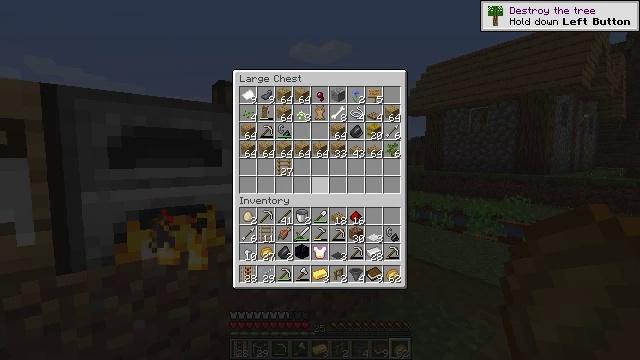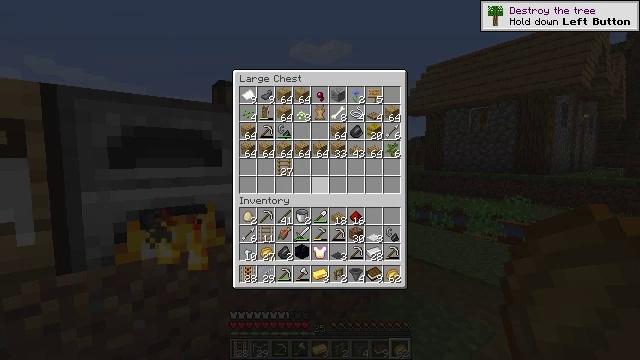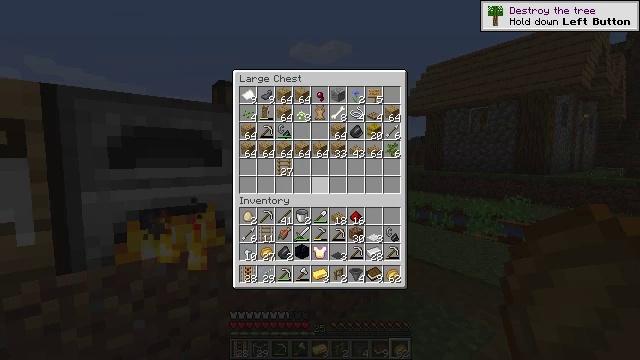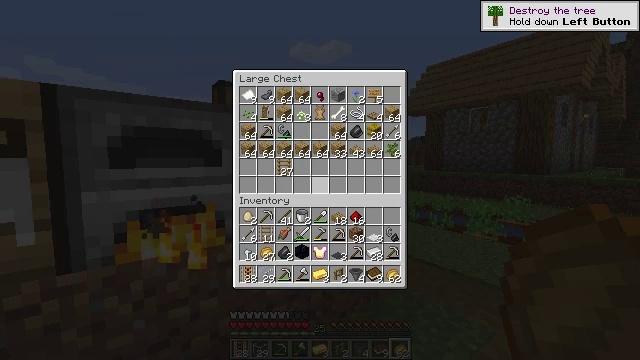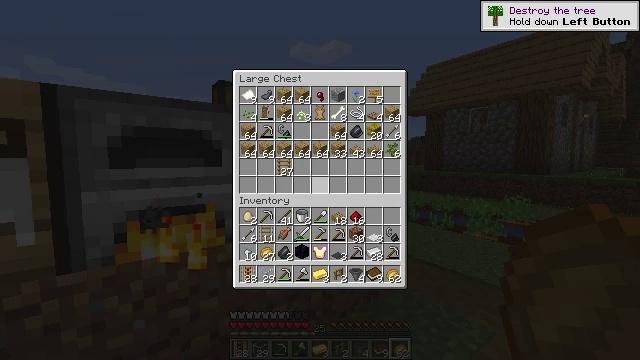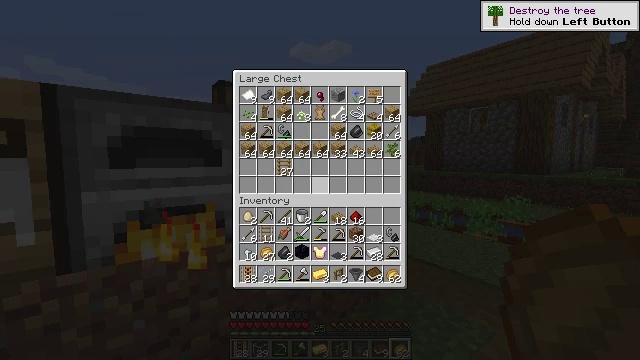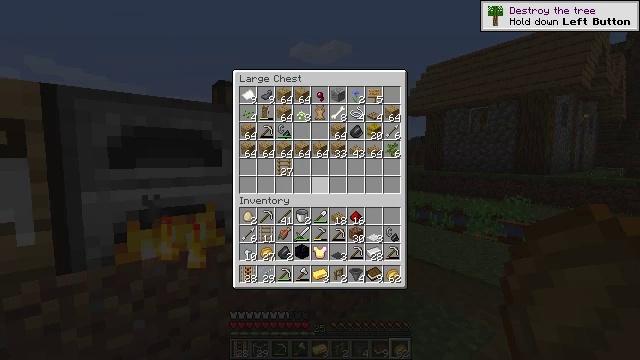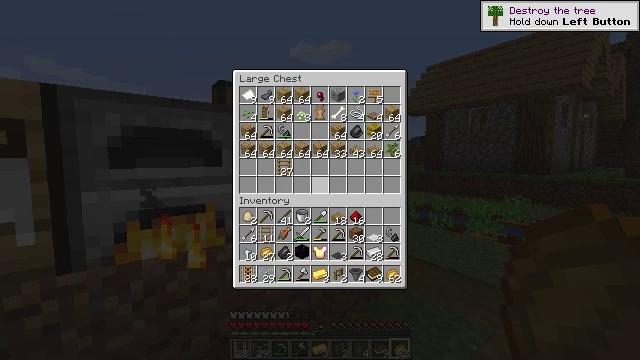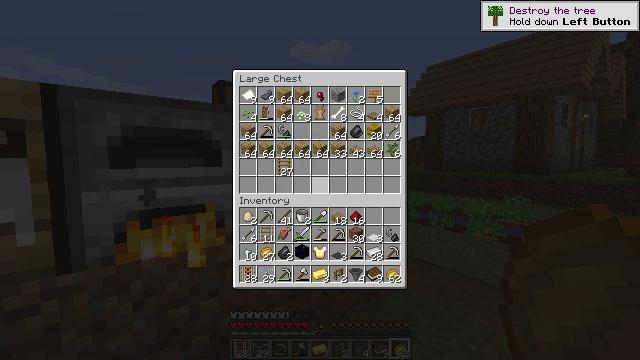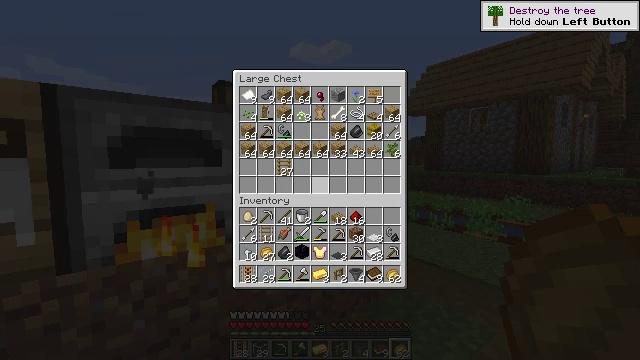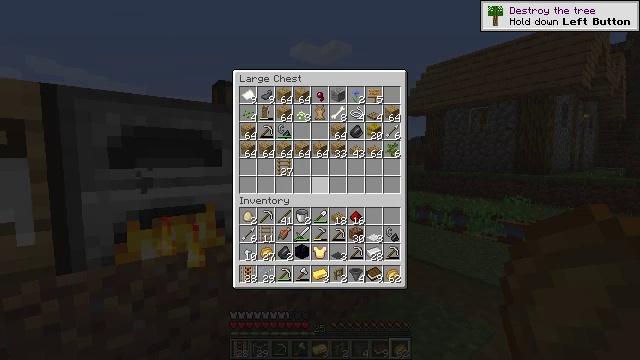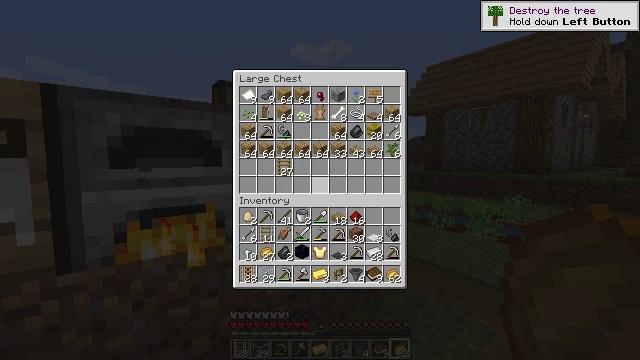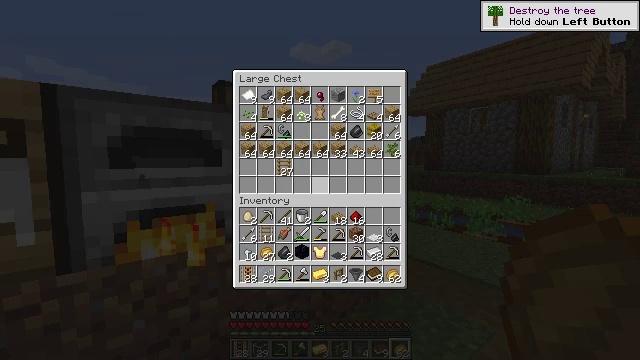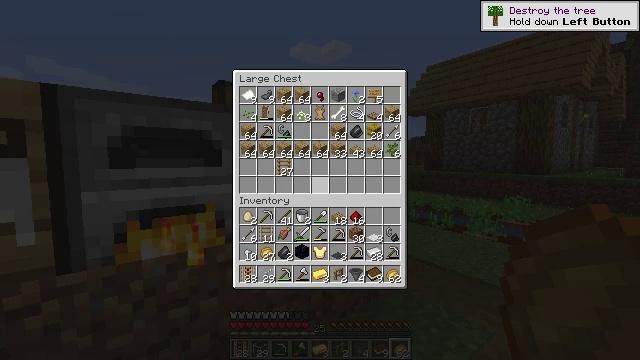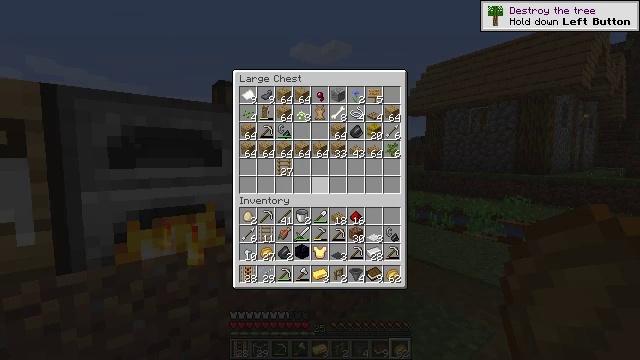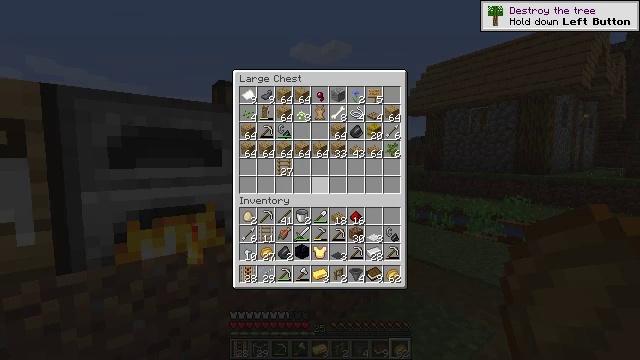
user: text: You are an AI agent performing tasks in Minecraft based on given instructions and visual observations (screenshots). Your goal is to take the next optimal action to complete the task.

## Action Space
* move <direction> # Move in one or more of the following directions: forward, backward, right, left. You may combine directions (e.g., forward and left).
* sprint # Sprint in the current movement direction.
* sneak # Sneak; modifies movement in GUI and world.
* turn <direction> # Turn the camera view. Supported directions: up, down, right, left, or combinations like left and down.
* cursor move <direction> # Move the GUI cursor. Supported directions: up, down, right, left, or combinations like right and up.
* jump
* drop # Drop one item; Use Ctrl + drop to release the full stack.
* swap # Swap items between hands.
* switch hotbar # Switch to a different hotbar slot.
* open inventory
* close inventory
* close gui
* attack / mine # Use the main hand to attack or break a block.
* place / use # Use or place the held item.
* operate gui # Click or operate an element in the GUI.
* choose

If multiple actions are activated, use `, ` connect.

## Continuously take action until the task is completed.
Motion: motion action
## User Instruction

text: Produce a rail with iron ingots and a stick on the crafting table.
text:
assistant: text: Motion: sneak
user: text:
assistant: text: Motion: sneak
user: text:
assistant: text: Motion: sneak
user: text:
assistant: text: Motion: sneak
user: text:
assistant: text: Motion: sneak
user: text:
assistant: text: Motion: sneak
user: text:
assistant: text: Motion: sneak
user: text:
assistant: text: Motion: no_op
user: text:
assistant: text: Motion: no_op
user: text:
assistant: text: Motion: no_op
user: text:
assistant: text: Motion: no_op
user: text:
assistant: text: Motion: no_op
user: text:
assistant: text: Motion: no_op
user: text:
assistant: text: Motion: no_op
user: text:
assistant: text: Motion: no_op
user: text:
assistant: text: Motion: no_op
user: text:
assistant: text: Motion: no_op
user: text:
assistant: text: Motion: no_op
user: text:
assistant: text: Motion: no_op
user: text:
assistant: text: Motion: no_op
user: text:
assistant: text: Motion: no_op
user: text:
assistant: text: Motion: no_op
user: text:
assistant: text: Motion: no_op
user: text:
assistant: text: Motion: no_op
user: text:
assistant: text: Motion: no_op
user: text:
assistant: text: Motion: no_op
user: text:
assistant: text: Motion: no_op
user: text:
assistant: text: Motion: no_op
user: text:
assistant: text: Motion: no_op
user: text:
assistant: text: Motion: no_op